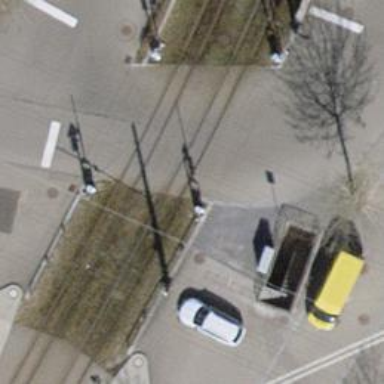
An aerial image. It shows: Railway crossing with traffic signals.